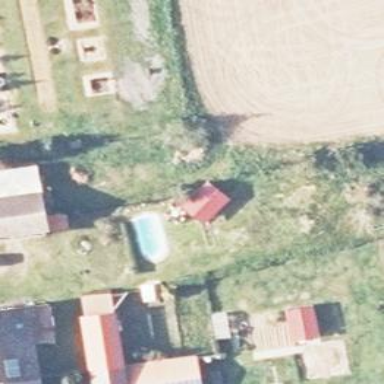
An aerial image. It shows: Swimming pool located in leisure land.